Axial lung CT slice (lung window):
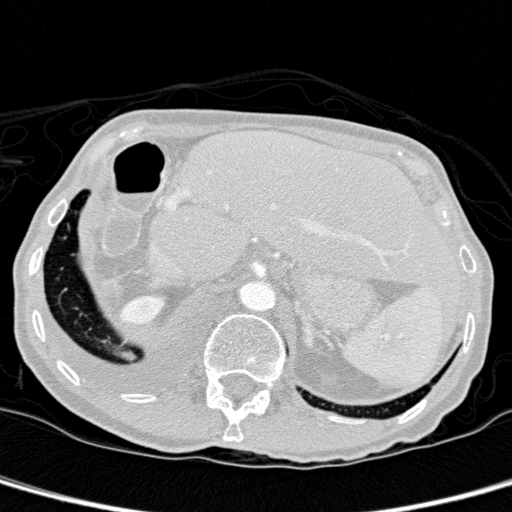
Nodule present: no